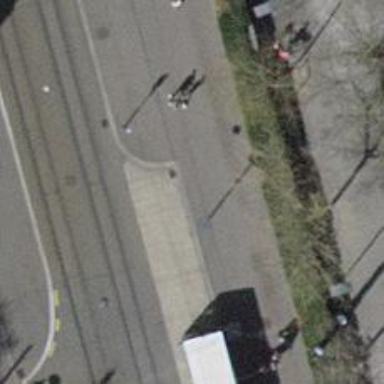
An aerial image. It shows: Platform for public transport on the road.